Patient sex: F
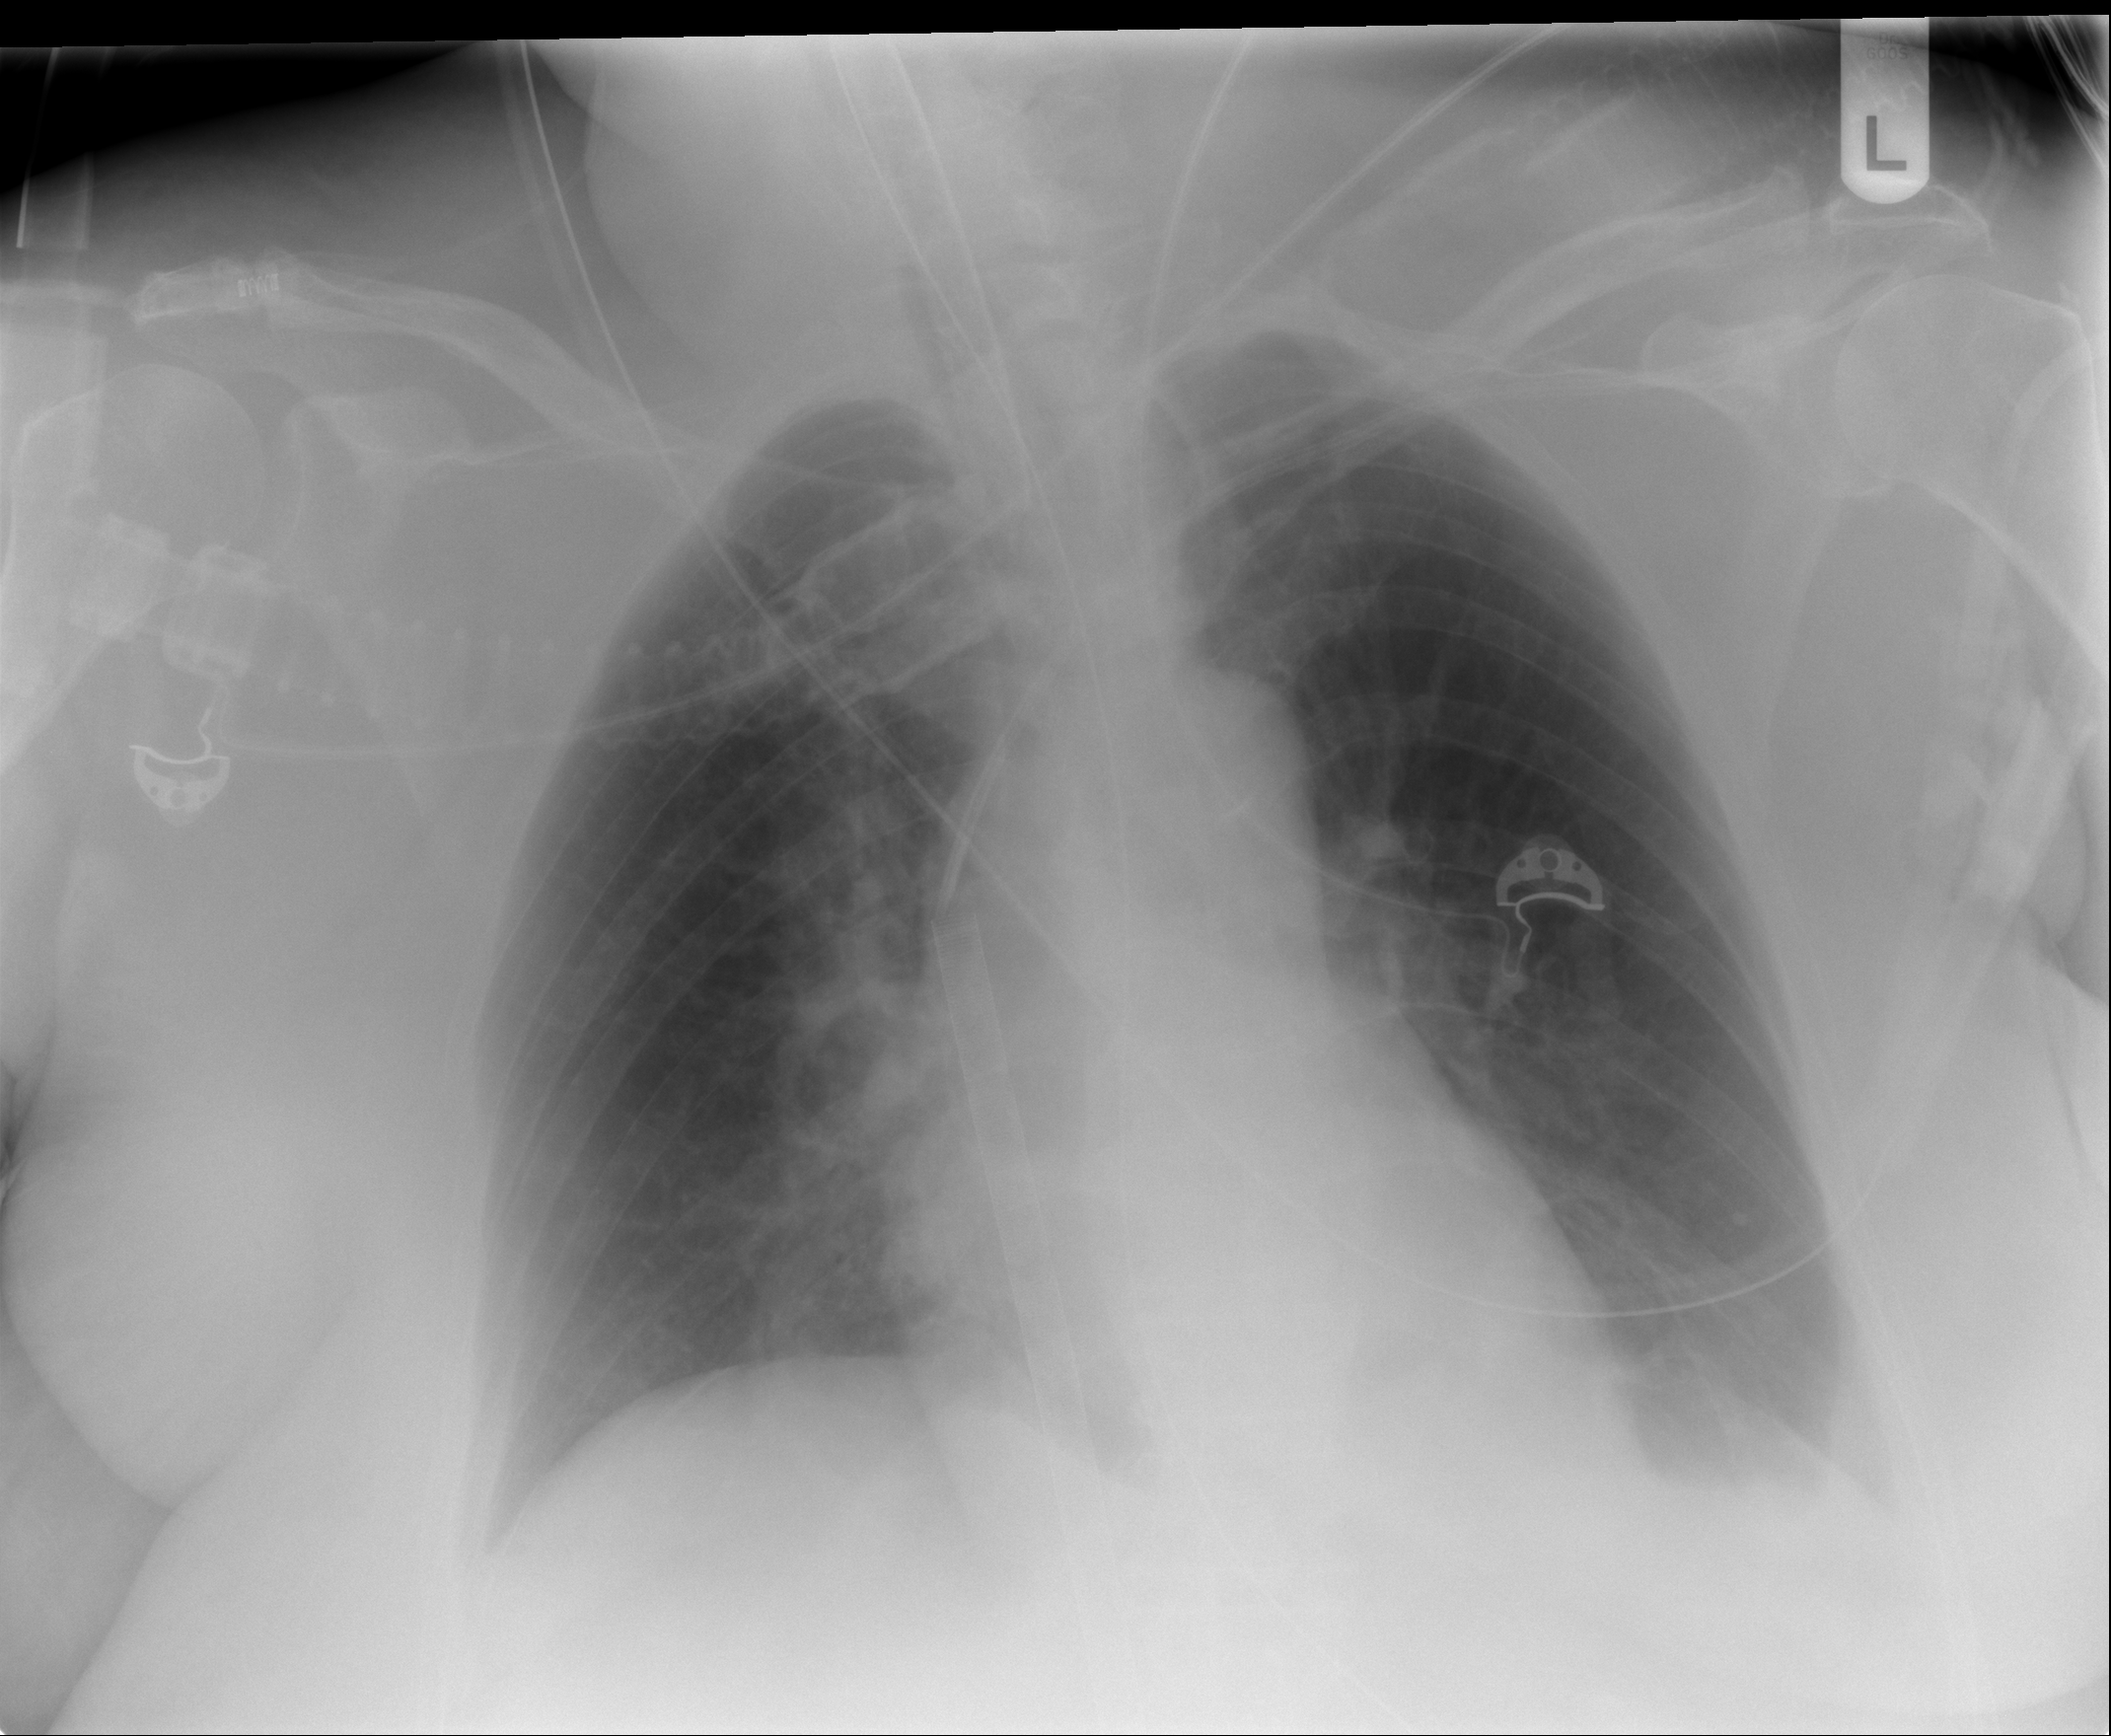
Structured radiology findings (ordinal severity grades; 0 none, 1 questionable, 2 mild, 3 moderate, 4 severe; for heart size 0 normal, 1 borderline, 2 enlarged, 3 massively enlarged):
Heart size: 0
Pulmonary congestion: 2
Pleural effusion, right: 0
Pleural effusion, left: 2
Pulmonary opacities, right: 0
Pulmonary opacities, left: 0
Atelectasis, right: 0
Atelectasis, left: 1